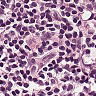
Metastatic tissue present: no